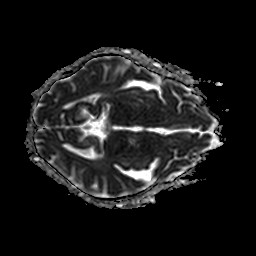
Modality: ADC
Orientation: axial
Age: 83
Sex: female
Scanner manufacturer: philips
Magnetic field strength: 1.5 T
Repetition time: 4.62 s
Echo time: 0.07843 s